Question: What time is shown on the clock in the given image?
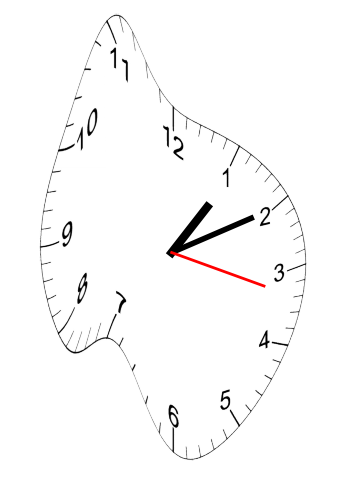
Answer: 01:10:17